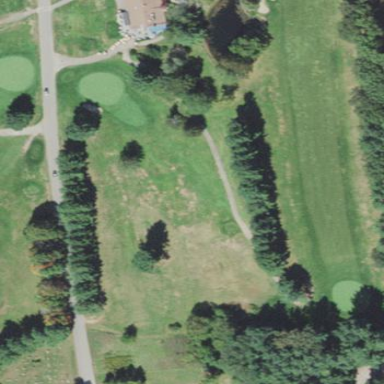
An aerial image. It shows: Grassy area designated as driving range for golf.